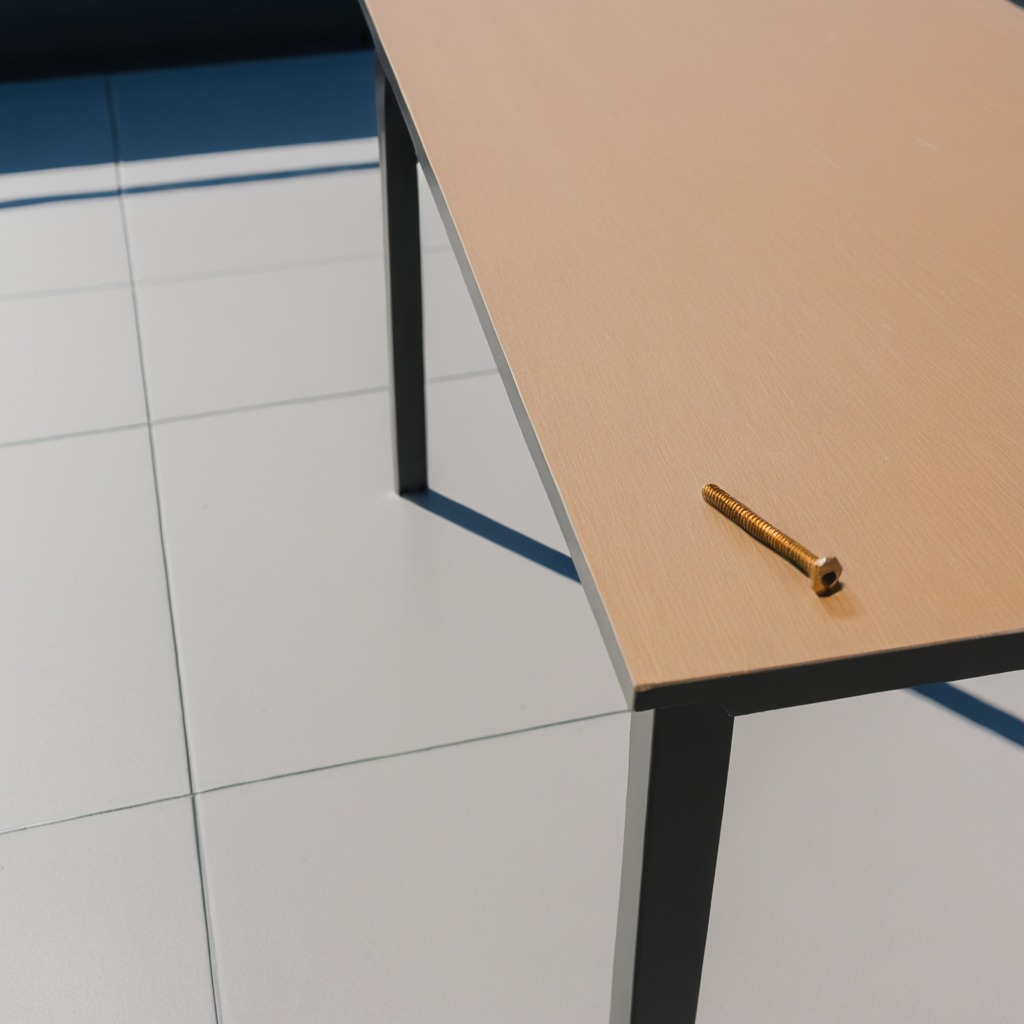
A metal screw lying on the table.